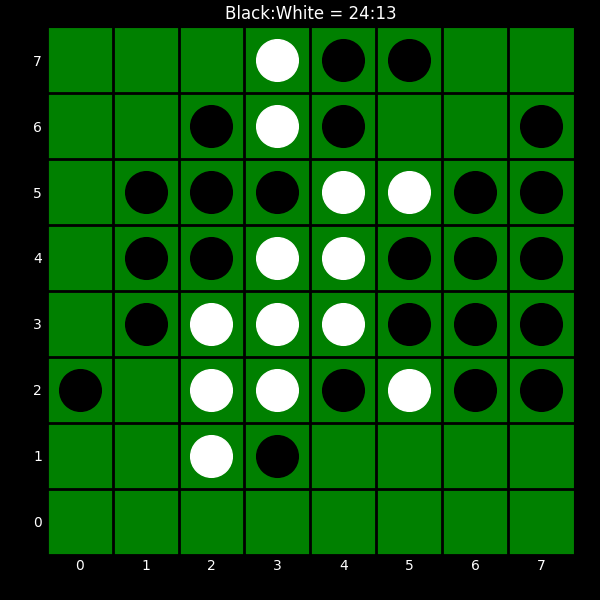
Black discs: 24
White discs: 13